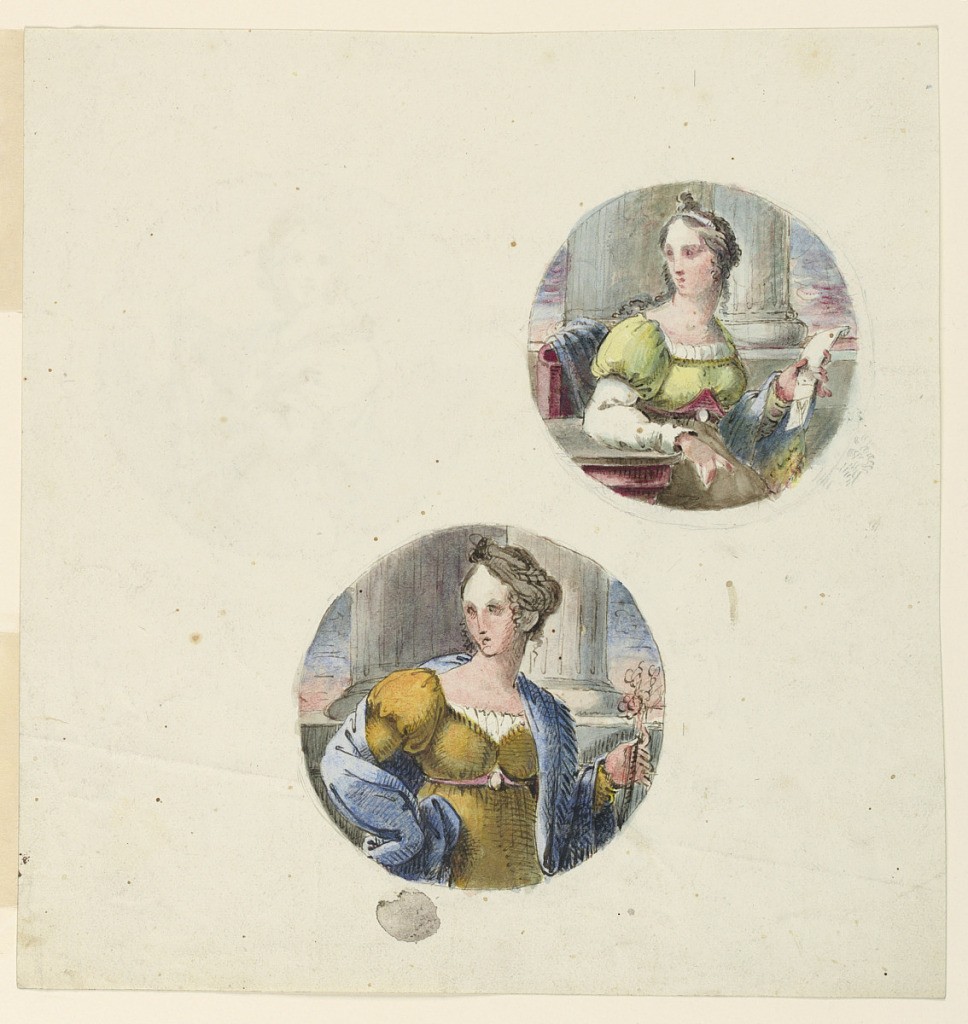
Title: Five Circular Representations of Young Women
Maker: Fortunato Duranti, Italian, 1787 - 1863
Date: ca. 1820
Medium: A: graphite, pen and ink, brush and sepia on paper; B: Graphite, brush and watercolor on paper.
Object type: Drawing
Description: A: Upper row. At left: Sitting in a side chair, a young woman raises with her right hand a medallion, supported by a ribbon, her head seen in profile. At right: half-figure of a standing young woman, raising her shawl with her left hand. She stands toward the right, her head is seen frontally. Center beloe: half-figure of a young woman, standing in front of two broken columns, seen frontally, her head turned toward right. Framing line. B: Reverse, at right: three-quarter figure of a young woman, sitting at a table upon which her right arm leans, raising her left hand in which she carries a letter. Her skirt is brown, her blouse green, a blue shawl is visible at the back of the chair, where her left forearm rests. In the background is a dado, with a group of columns in the center and clouds laterally. Center below: half-figure of a standing young woman, with a bunch of flowers in her left hand.